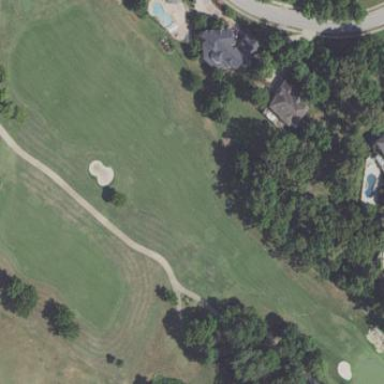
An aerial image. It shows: Grassy area designated as golf fairway.